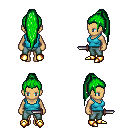
a pixel art fantasy rpg character, female body template, human, tanned skin, teal pirate shirt, teal pants, green extra-long topknot hairstyle, gold boots, dagger, four views (front, back, left, right), 2x2 character sprite sheet, small pixel art, hard edges, no anti-aliasing